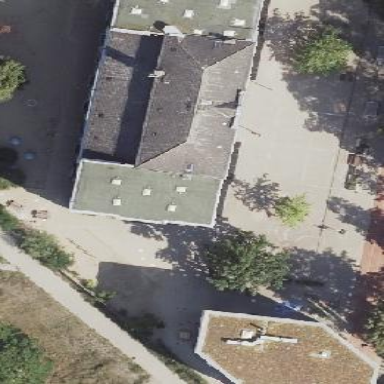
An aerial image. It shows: School building.